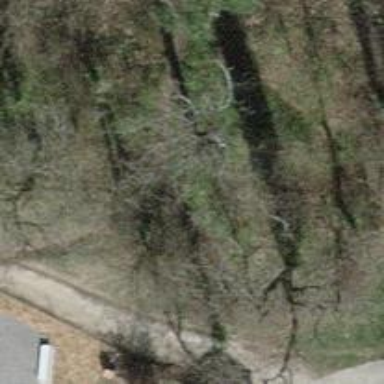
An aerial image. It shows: Dirt path.